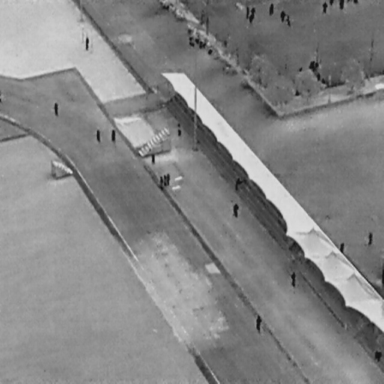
There are 25 objects shown in the infrared image, including 23 People, and two DontCares.